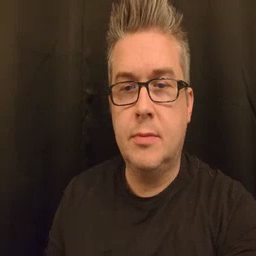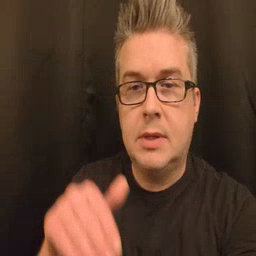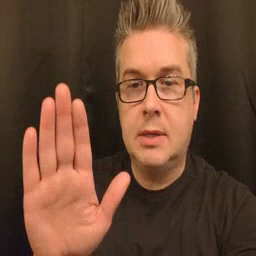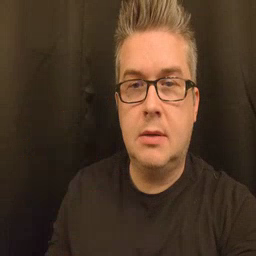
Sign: into